Question: Sometimes when I modify a file, and discards the changes via 'git checkout -- fileName' Git still indicates it's modified. Git diff indicates every line has been removed and re-added, but, to the eye the lines appear to be the same. When you do "git diff -w " there is no difference. Currently I to commit these bogus changes to move forward. How can I resolve this issue?
I am using git 1.9.0.msysgit.0
I suspect this is an end of line issue. When I open a file with vi -b we see ^M indicating Carriage returns. I am not using autocrlf because the conflicted files are only modified on Windows.
The command 'git reset --hard' doesn't resolve the issue.

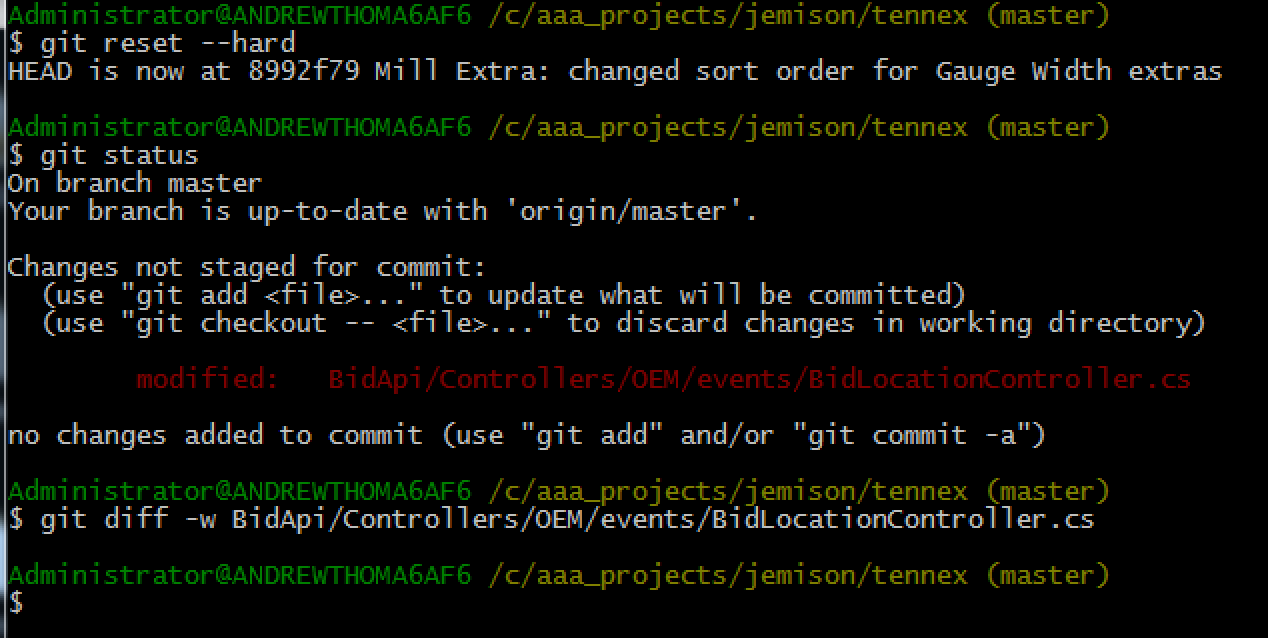
Answer: Some things to try -
- - - <URL>